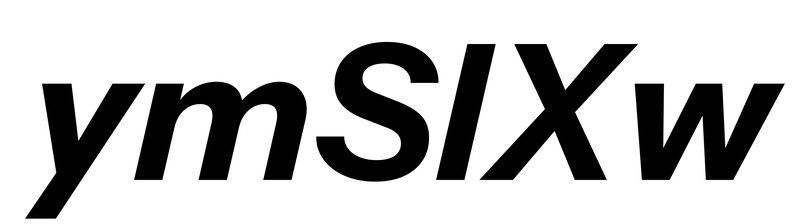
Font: InstrumentSans-Italic_Bold_Italic